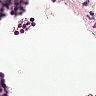
Metastatic tissue present: no